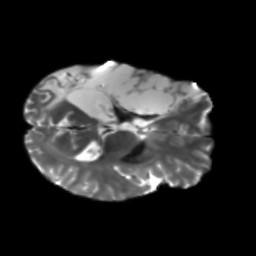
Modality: T2w
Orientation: axial
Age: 40
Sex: male
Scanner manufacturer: siemens
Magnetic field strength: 3 T
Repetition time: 5.25 s
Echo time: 0.08 s